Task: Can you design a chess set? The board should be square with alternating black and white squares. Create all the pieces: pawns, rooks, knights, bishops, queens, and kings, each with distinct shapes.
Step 3832:
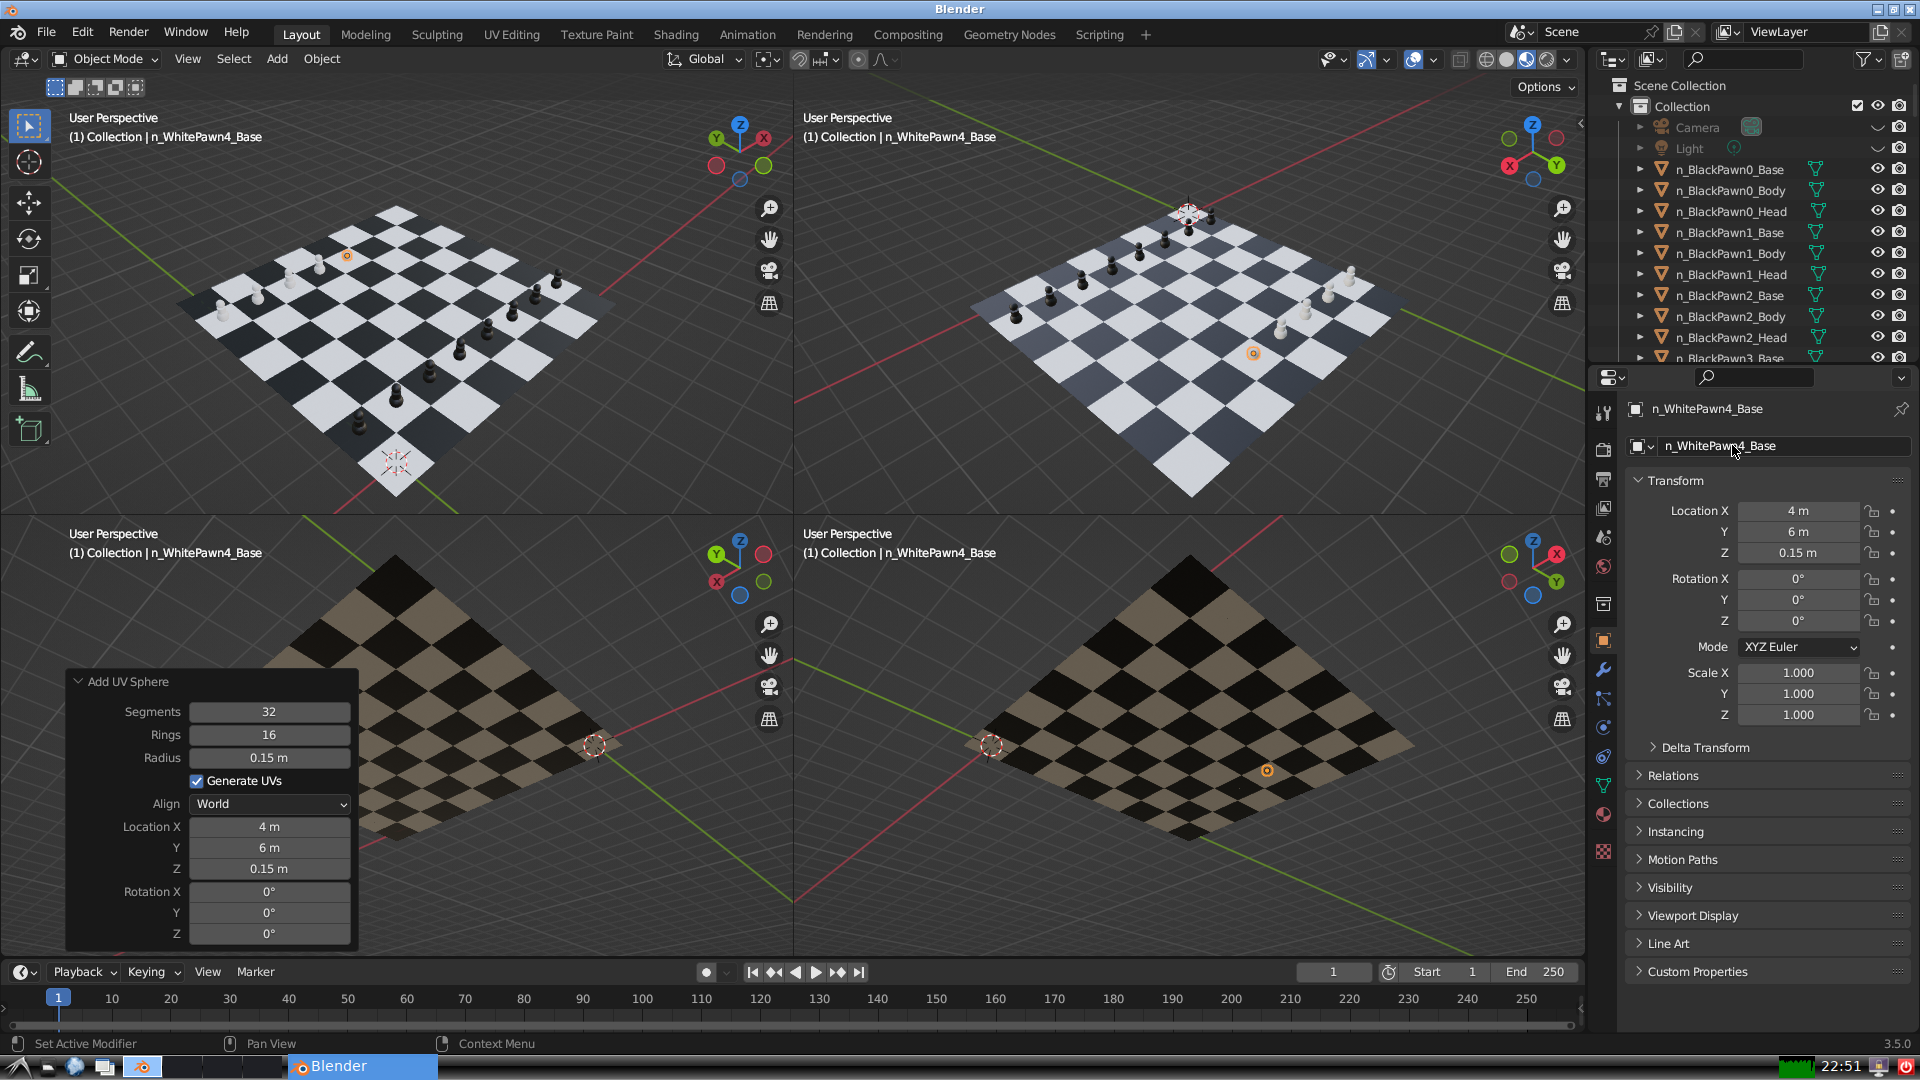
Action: {"mouse_move": [1603, 815]}